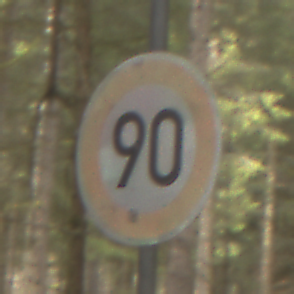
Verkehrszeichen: Geschwindigkeit90
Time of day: MorningAfternoon
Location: Outdoor (Nature)
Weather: Overcast
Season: Winter
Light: Natural